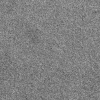
Atmospheric dust classification: dusty